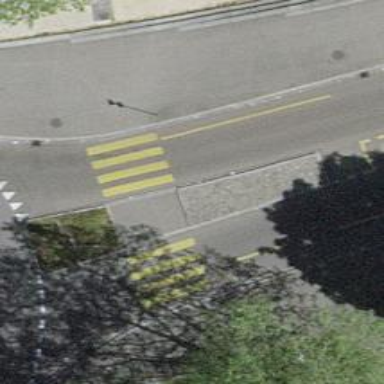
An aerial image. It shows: Asphalt road with primary designation. There are separate sidewalks and cycle lanes on both sides of the road.